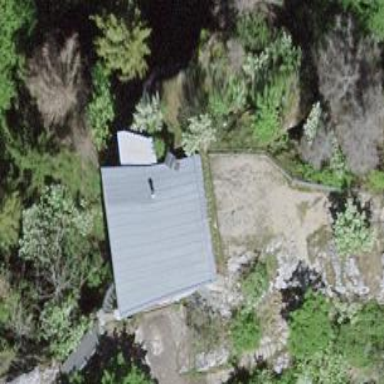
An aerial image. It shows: Wilderness hut located in building.